Field crop: maize
Growth stage: 1
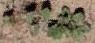
Species: convolvulus